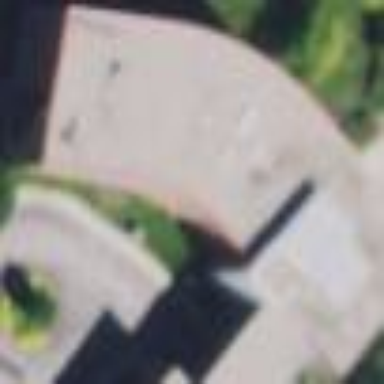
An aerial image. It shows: College building.